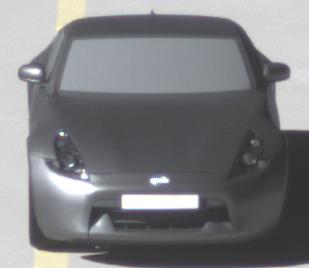
Make: Nissan
Model: 370Z Coupé
Detailed model: 370Z (Z34) Coupé
Model produced from: 2009/12
Model produced until: 2013/03
Doors: 3
Color: gray
Road condition: wet road
Daytime: morning or afternoon
Contrast: high contrast